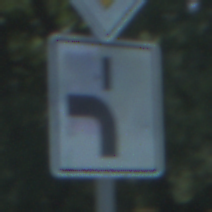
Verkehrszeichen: VerlaufVorfahrtsstrasse5
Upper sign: Vorfahrtsstrasse
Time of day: Midday
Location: Outdoor (Nature)
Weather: Clear
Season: Summer
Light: Natural